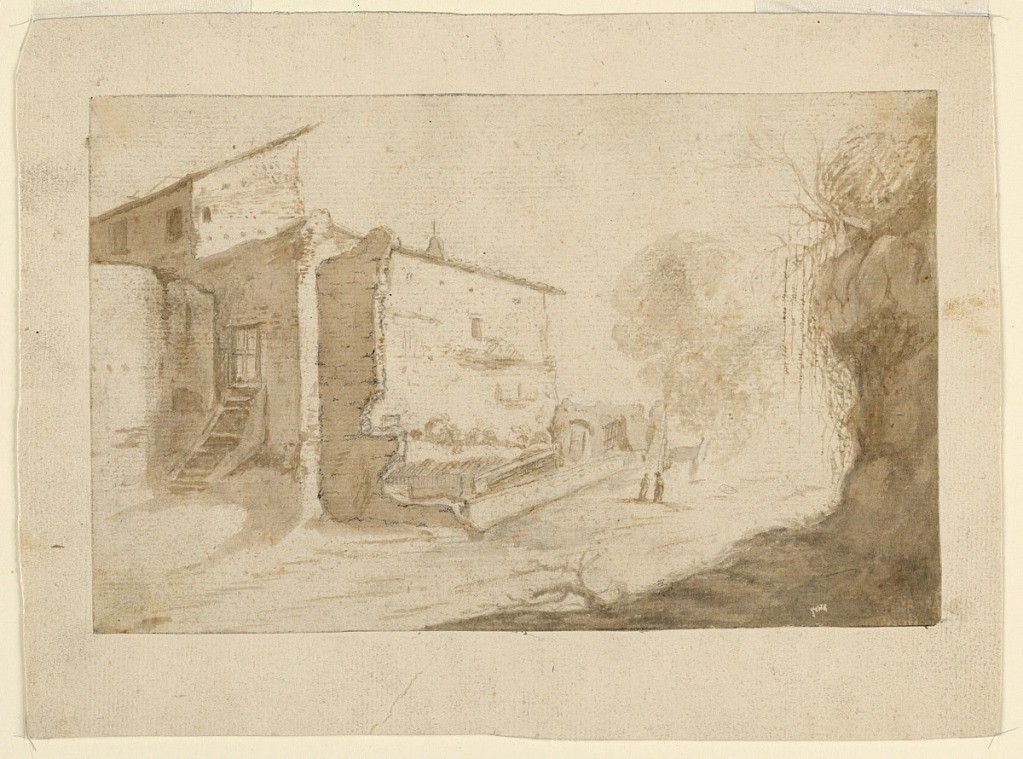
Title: Italian Village
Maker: Bartholomeus Breenbergh, Dutch, 1598 - 1657
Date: ca. 1620–1630
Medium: Graphite, brush and sepia on paper
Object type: Drawing
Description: At left, a set of stairs leading to a building. At center, a road with two figures. At right, a rocky outcrop with vegetation.